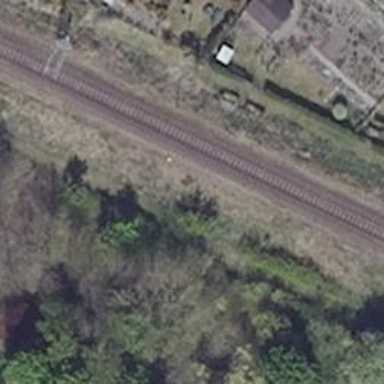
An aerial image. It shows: Railway signal.